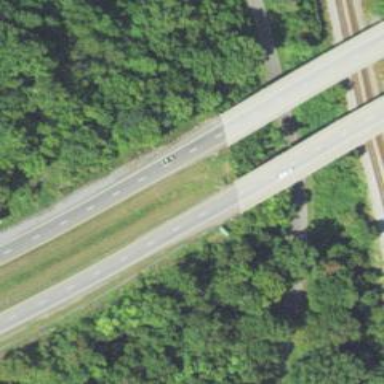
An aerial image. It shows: Bridge over motorway.